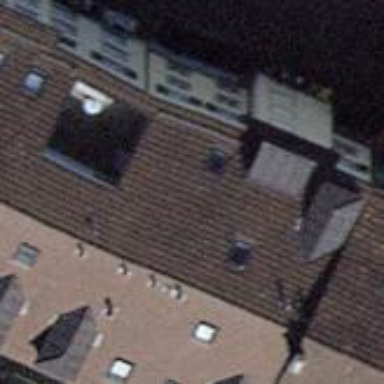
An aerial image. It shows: Gabled apartment building with roofs oriented across.